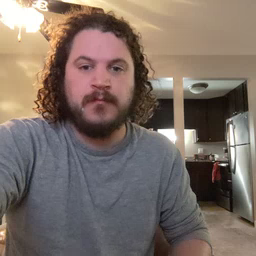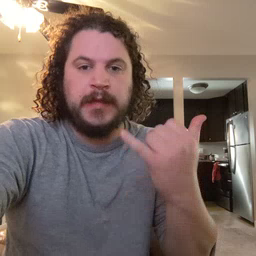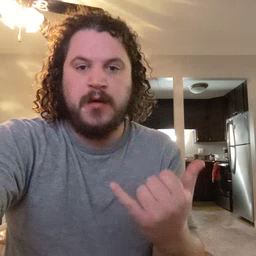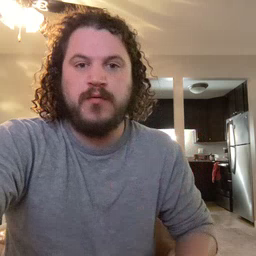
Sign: now